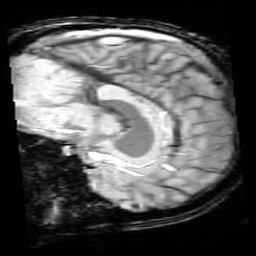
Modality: SWI
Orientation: sagittal
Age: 11
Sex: male
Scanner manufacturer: siemens
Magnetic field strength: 3 T
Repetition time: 0.027 s
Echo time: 0.02 s